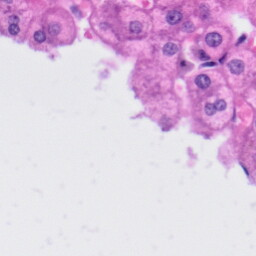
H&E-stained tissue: Liver